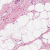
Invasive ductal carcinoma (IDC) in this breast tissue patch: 0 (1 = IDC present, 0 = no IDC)